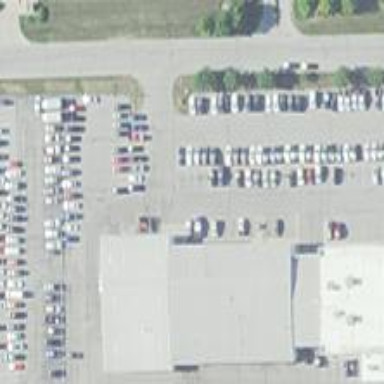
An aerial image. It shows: Parking area.